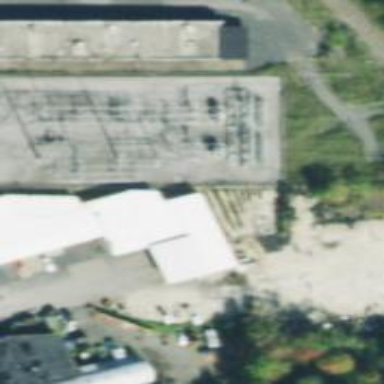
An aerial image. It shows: Switch used for power control.